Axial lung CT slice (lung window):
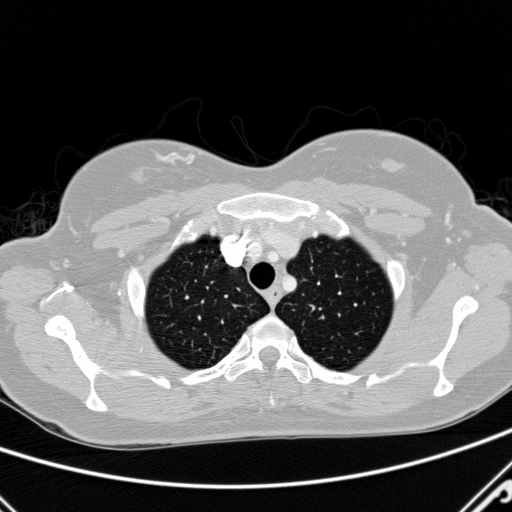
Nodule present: no